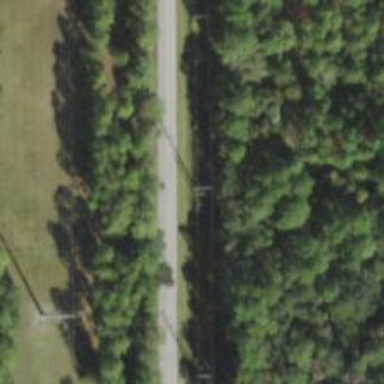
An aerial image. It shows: Power pole.